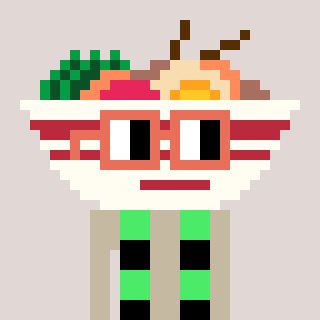
a pixel art character with square orange glasses, a noodles-shaped head and a bege-colored body on a warm background